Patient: sex F, age 55
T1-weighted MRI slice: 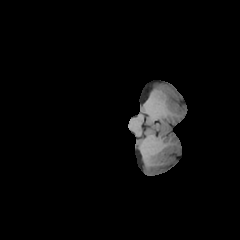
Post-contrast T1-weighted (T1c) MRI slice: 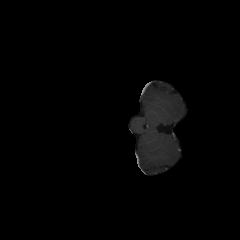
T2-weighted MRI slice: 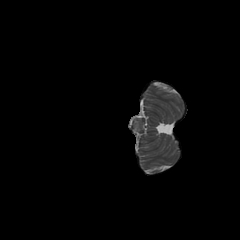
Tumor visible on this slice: no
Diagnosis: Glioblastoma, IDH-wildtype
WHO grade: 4